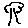
Label: tree